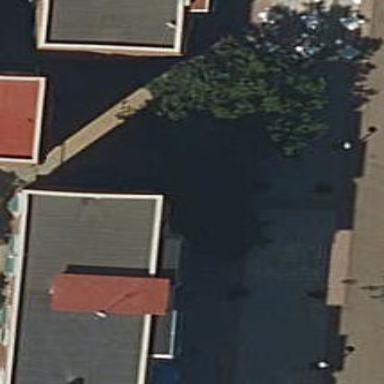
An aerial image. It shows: View of apartment building.